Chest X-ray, AP view. Patient: 41 years old, sex M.
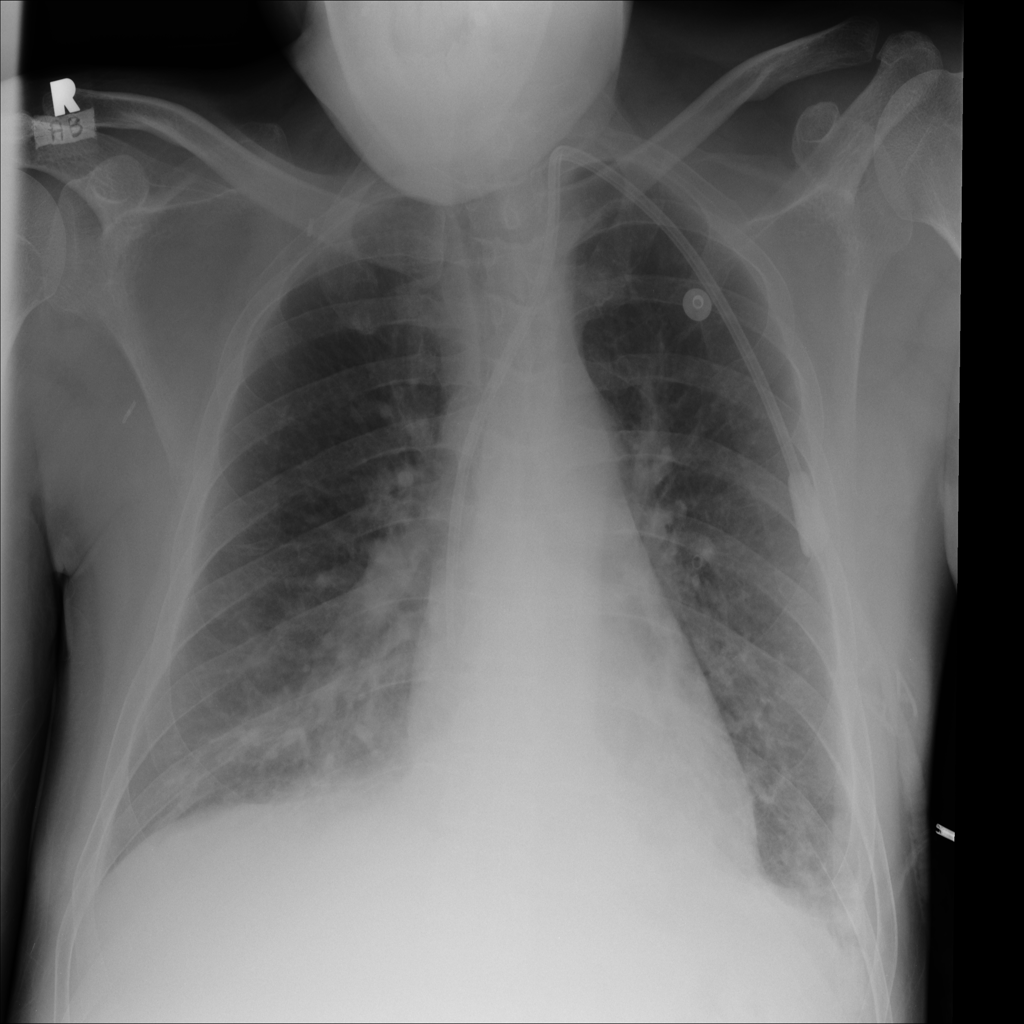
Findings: Atelectasis, Effusion, Infiltration